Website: walmart
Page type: customer-info-address
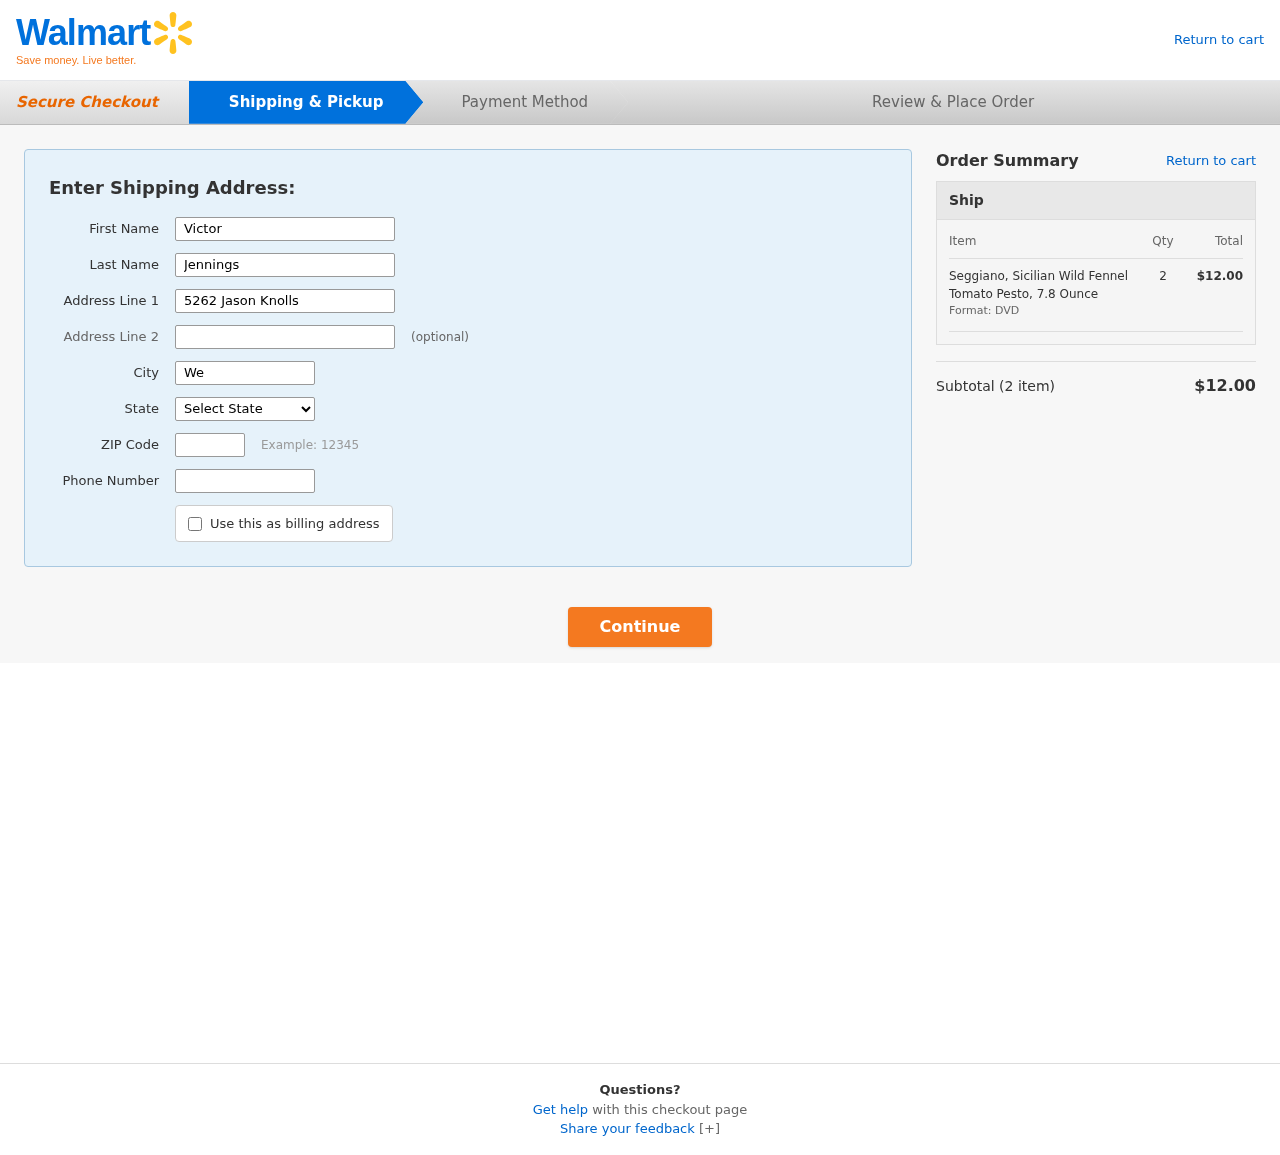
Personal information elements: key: PII_CITY
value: West Anthony
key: PII_FIRSTNAME
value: Victor
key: PII_LASTNAME
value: Jennings
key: PII_PHONE
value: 9653213723
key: PII_POSTCODE
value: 85040
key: PII_STATE
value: Arizona
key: PII_STREET
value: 5262 Jason Knolls
Product elements: key: PRODUCT1_NAME
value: Seggiano, Sicilian Wild Fennel Tomato Pesto, 7.8 Ounce
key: PRODUCT1_QUANTITY
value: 2
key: PRODUCT1_LINE_TOTAL
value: $12.00
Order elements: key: ORDER_NUM_ITEMS
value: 2
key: ORDER_SUBTOTAL
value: $12.00